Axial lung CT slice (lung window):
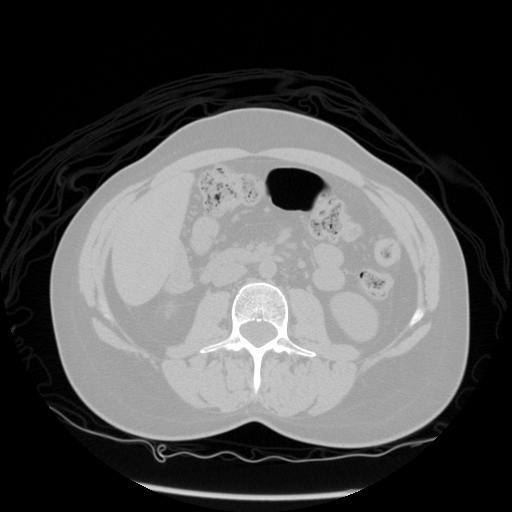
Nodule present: no